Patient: sex F, age 56
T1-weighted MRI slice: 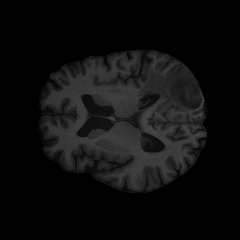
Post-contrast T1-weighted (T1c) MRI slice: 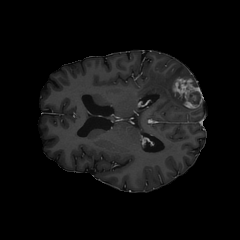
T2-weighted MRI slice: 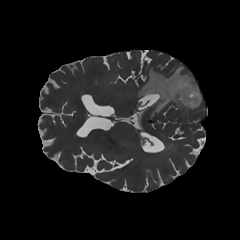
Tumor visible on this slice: yes
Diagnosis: Glioblastoma, IDH-wildtype
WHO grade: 4